Field crop: maize
Growth stage: 2
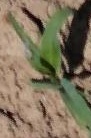
Species: maize